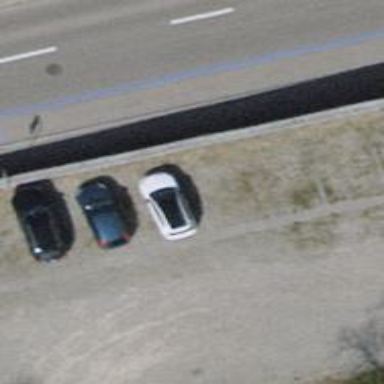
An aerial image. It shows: Parking area with pebblestone surface.